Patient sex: M
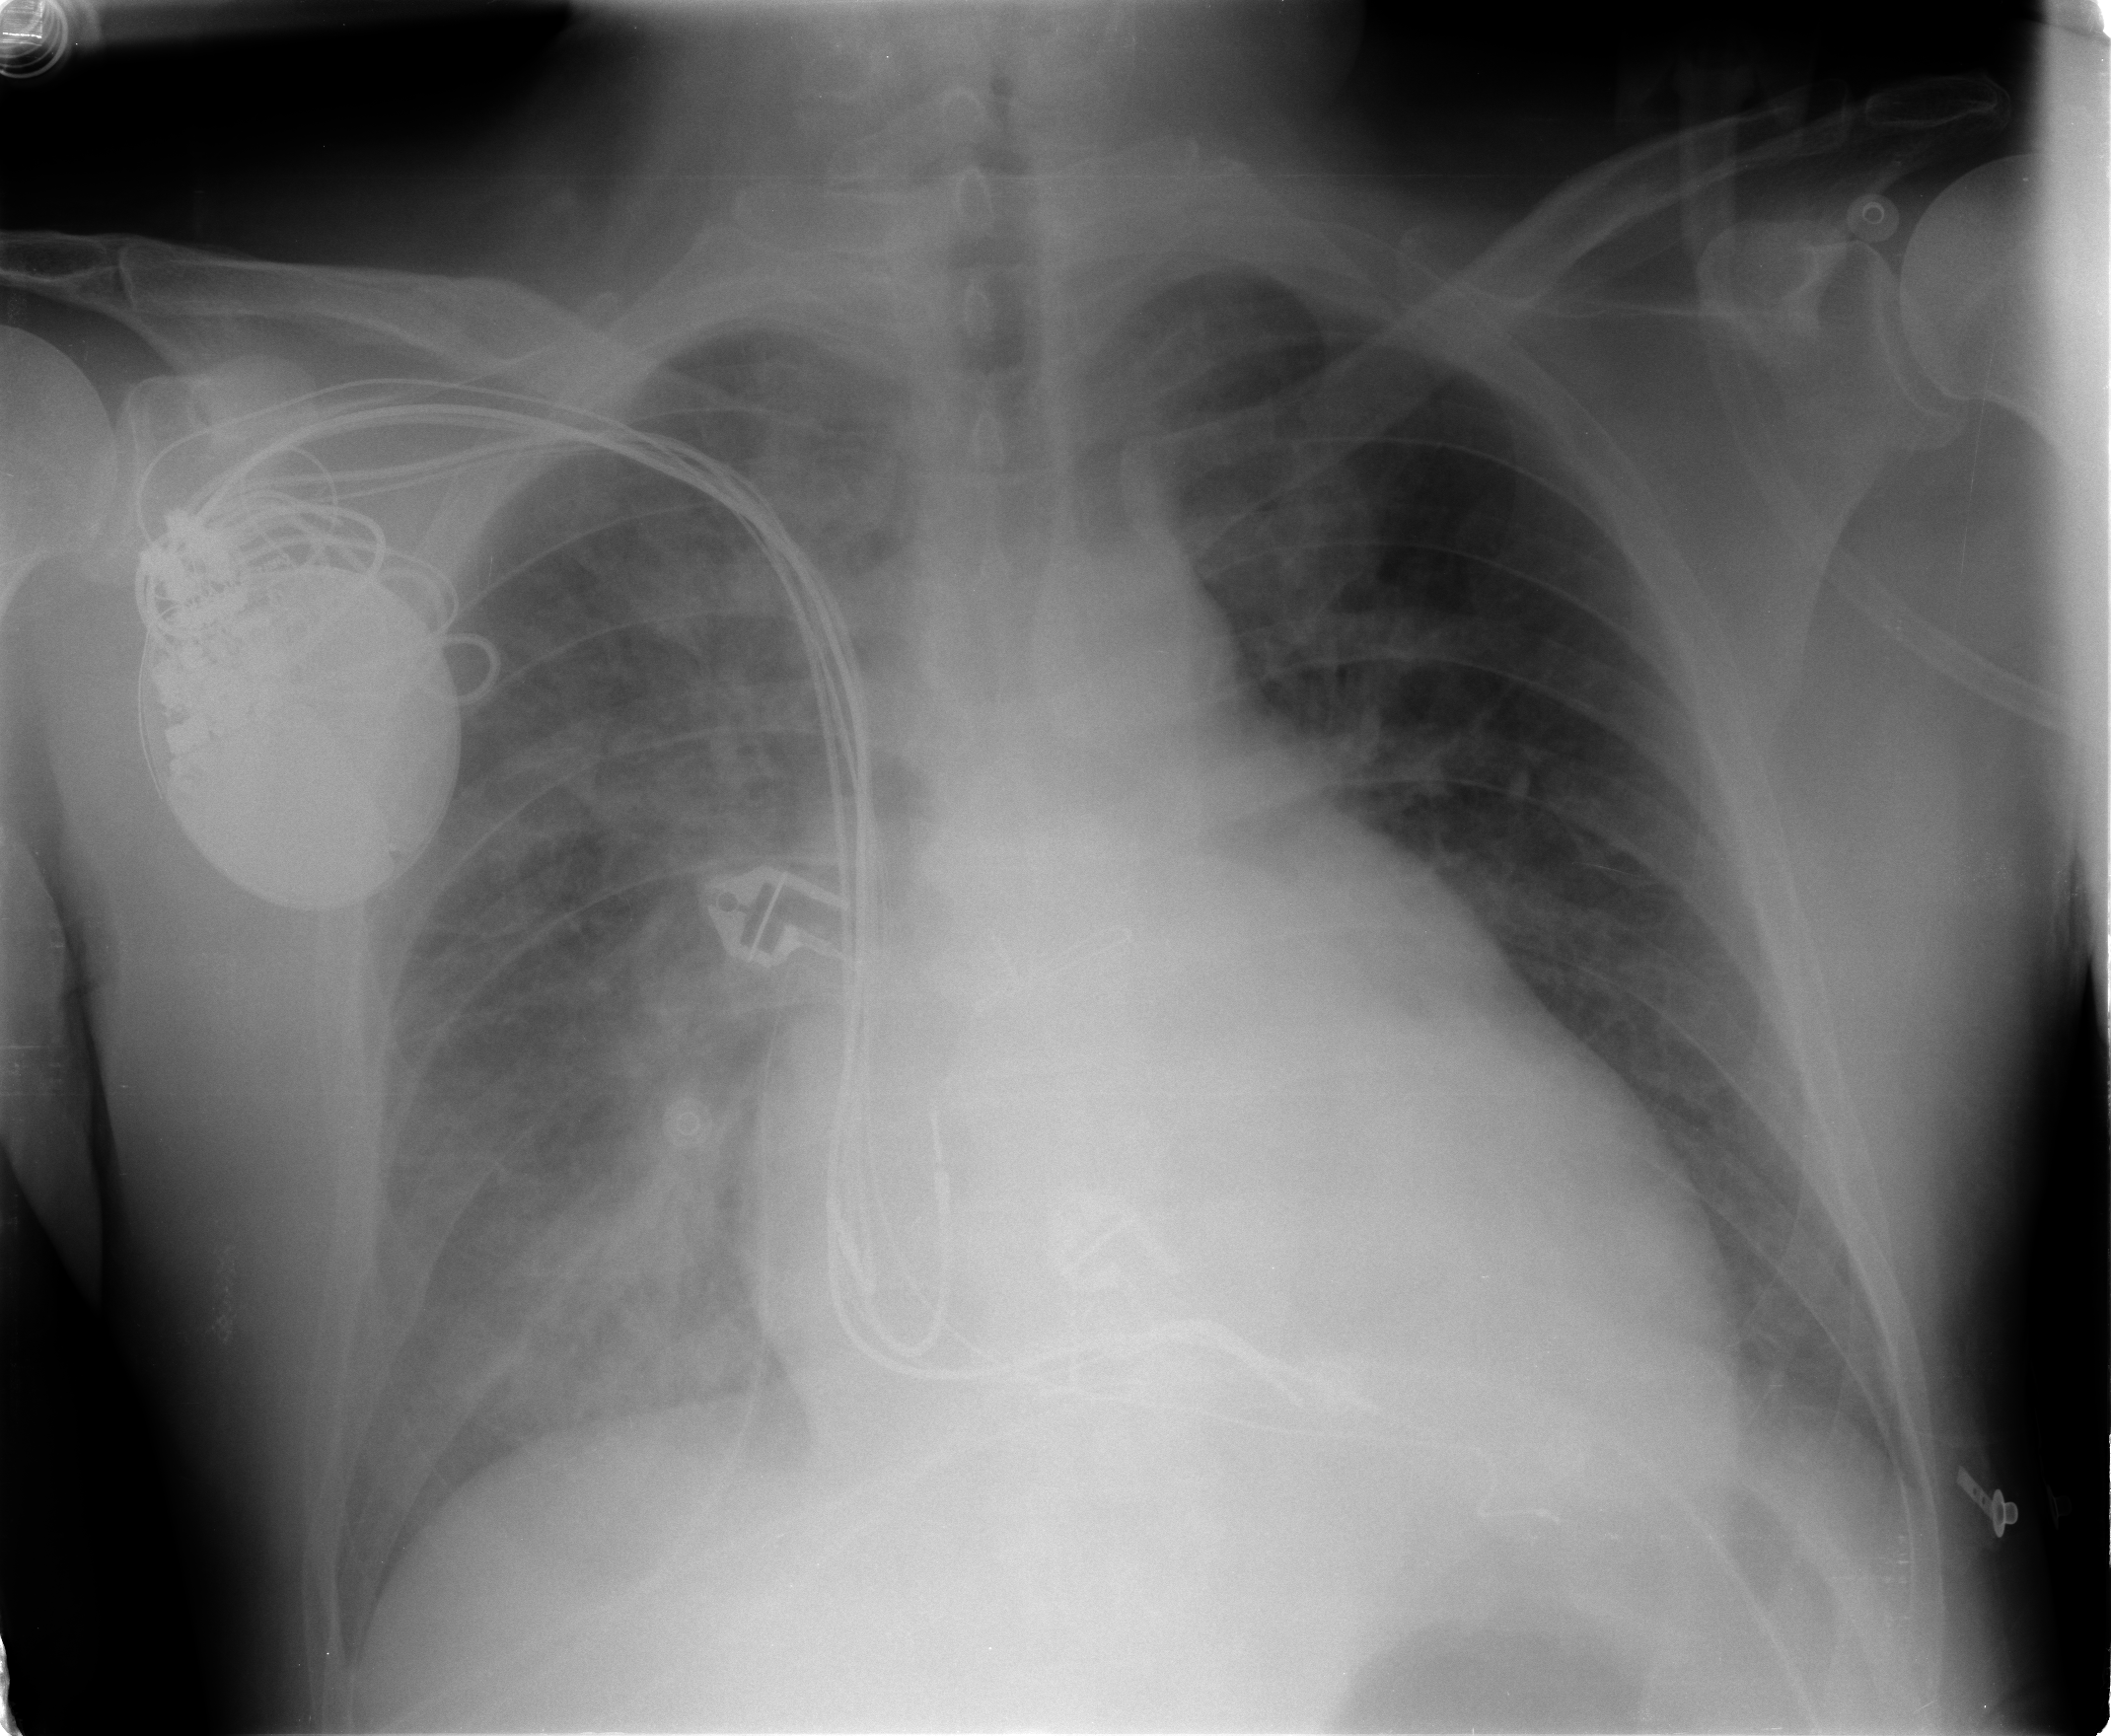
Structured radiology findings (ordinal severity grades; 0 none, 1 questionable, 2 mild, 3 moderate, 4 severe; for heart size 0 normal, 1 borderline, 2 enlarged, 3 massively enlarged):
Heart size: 3
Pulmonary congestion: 3
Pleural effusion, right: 0
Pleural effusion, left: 0
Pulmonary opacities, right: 3
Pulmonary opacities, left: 0
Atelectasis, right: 2
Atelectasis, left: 0